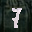
Label: 7